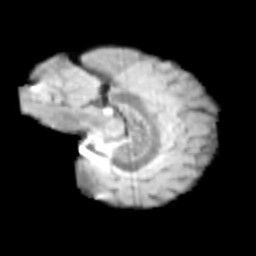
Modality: T2w
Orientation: sagittal
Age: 12
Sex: female
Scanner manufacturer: siemens
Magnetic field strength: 3 T
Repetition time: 3.8 s
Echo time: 0.07 s